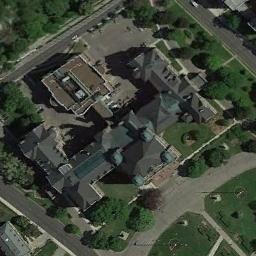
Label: church